Question: As a simple example I am going to use the diamonds data:
'''
data(diamonds)
ggplot(diamonds, aes(x = clarity, y = carat, fill = cut)) +
geom_bar(stat = "identity")
'''
This will give me the following output, where the x axis is not annotated:

How do I make the values of the x- and y-axis appear? I have been searching wide and far and haven't yet found a solution...
For my real dataset, my x-axis values are discrete, and using scale_x_discrete() does not change the outcome.
Thank in advance!
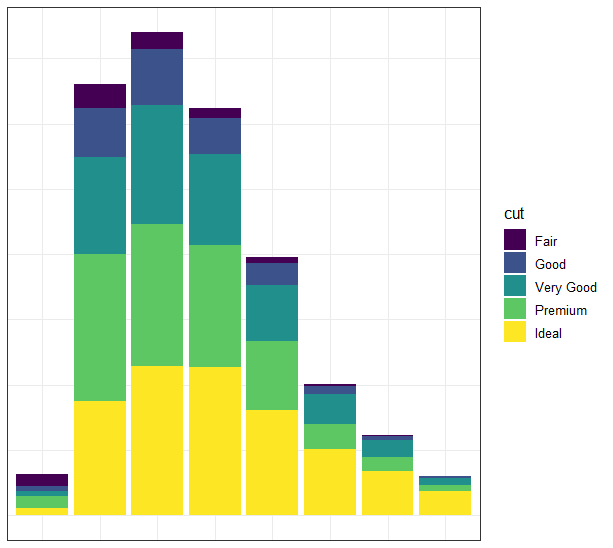
Answer: Your code works fine, I believe you must update 'ggplot2' and start a new 'R' session:
'''
data(diamonds)
ggplot(diamonds, aes(x = clarity, y = carat, fill = cut)) +
geom_bar(stat = "identity")
'''
<URL>